Interaction volume radius: 5 \u00c5
Interaction volume height: 25 \u00c5
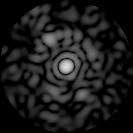
Disorder parameter: 0.8077